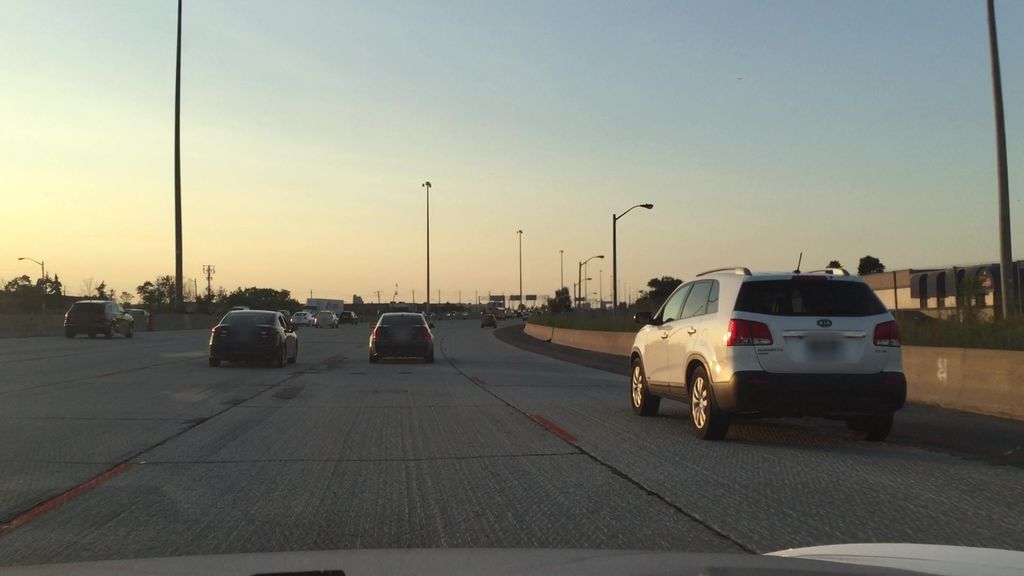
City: toronto